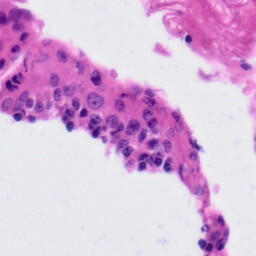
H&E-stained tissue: Tonsil